Aerial crown-view tile of a tropical tree (Barro Colorado Island, Panama), acquired 20250124:
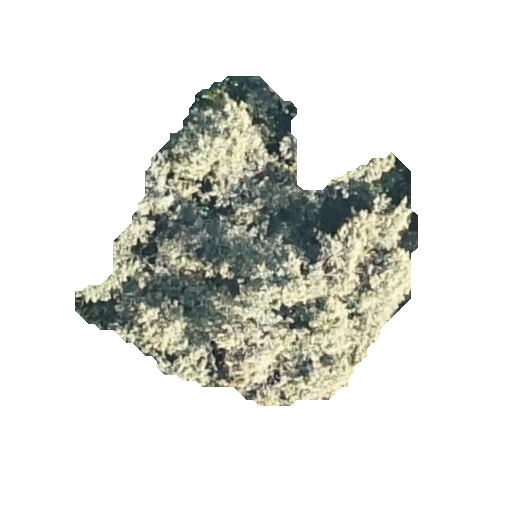
Species: Luehea seemannii
GBIF accepted scientific name: Luehea seemannii
Crown area: 103.529 m²